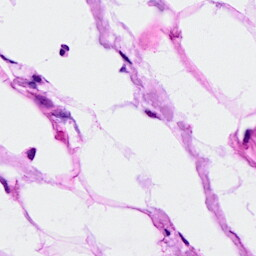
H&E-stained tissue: Breast